Question: Count the number of objects in the diagram.
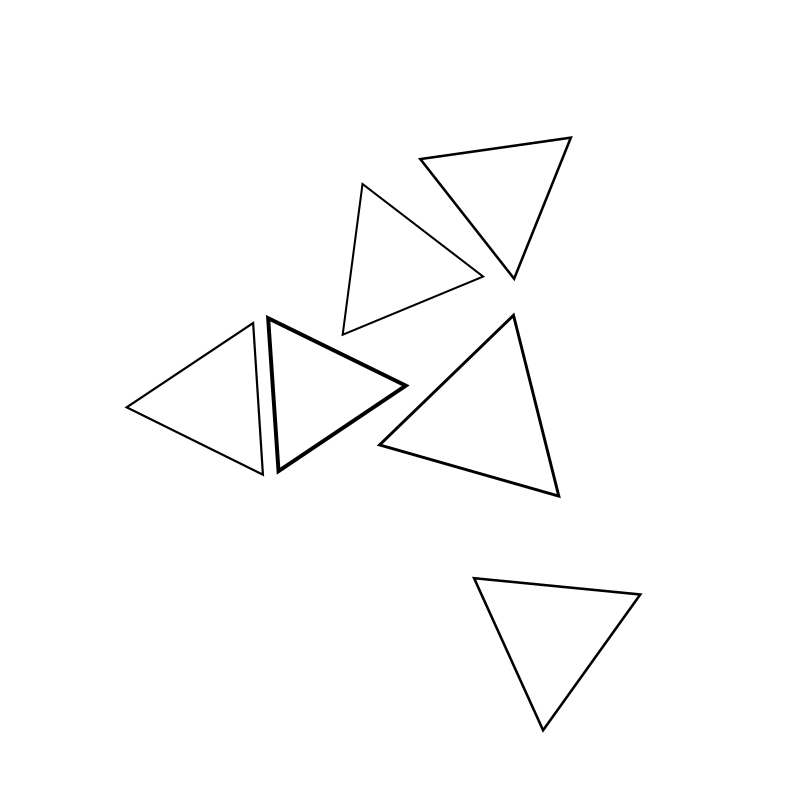
Answer: 6